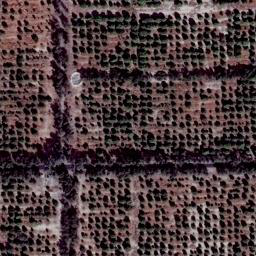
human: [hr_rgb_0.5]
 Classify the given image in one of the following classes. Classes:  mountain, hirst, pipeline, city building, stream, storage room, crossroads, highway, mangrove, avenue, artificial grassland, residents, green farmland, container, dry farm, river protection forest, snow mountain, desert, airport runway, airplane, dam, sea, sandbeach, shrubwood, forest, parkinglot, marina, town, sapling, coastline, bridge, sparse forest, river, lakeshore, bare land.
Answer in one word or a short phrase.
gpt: dry farm